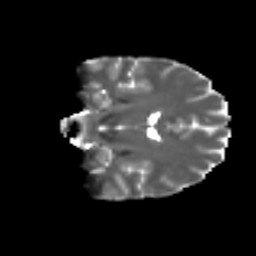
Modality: T2w
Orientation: coronal
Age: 26
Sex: male
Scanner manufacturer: ge
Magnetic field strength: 3 T
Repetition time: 7.8 s
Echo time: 0.0608 s